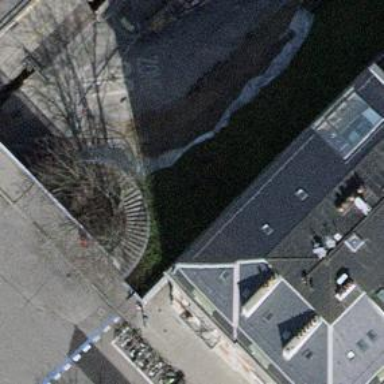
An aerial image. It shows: Concrete steps.